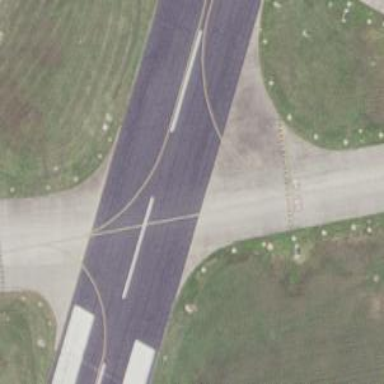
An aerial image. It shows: View of taxiway at the airport.